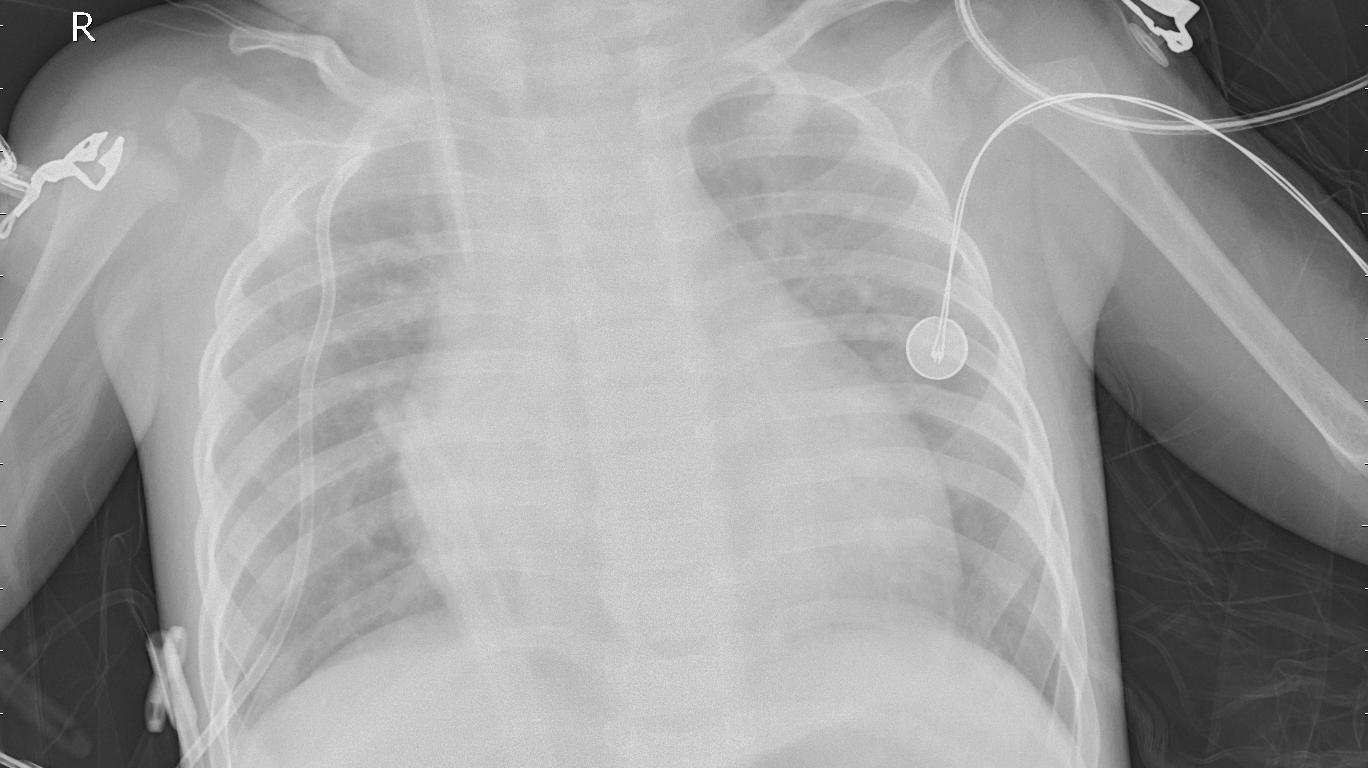
Diagnosis: PNEUMONIA